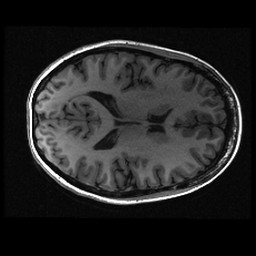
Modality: T1w
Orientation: axial
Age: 34
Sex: female